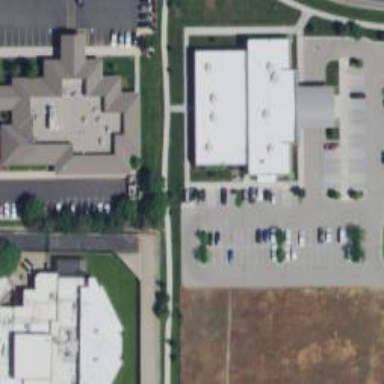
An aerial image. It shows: Clinic building providing healthcare services.